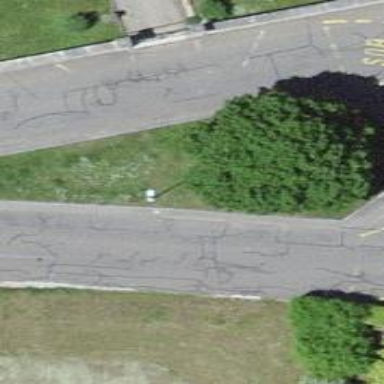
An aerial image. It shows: Brown bench in the vicinity.